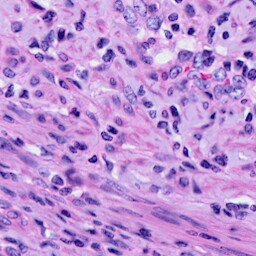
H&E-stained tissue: Cervix